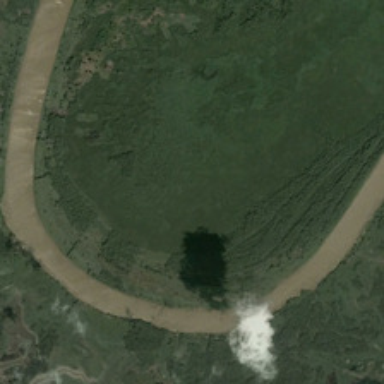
Many green trees are in two sides of a curved yellow river .